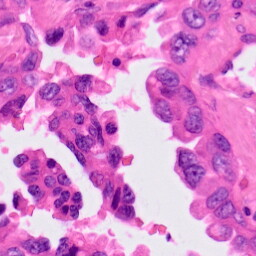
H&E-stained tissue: Lung